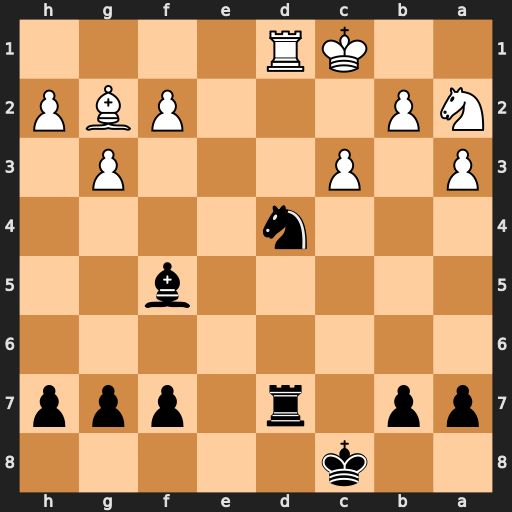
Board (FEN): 2k5/pp1r1ppp/8/5b2/3n4/P1P3P1/NP3PBP/2KR4
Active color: b
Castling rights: -
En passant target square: -
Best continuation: Nb3#